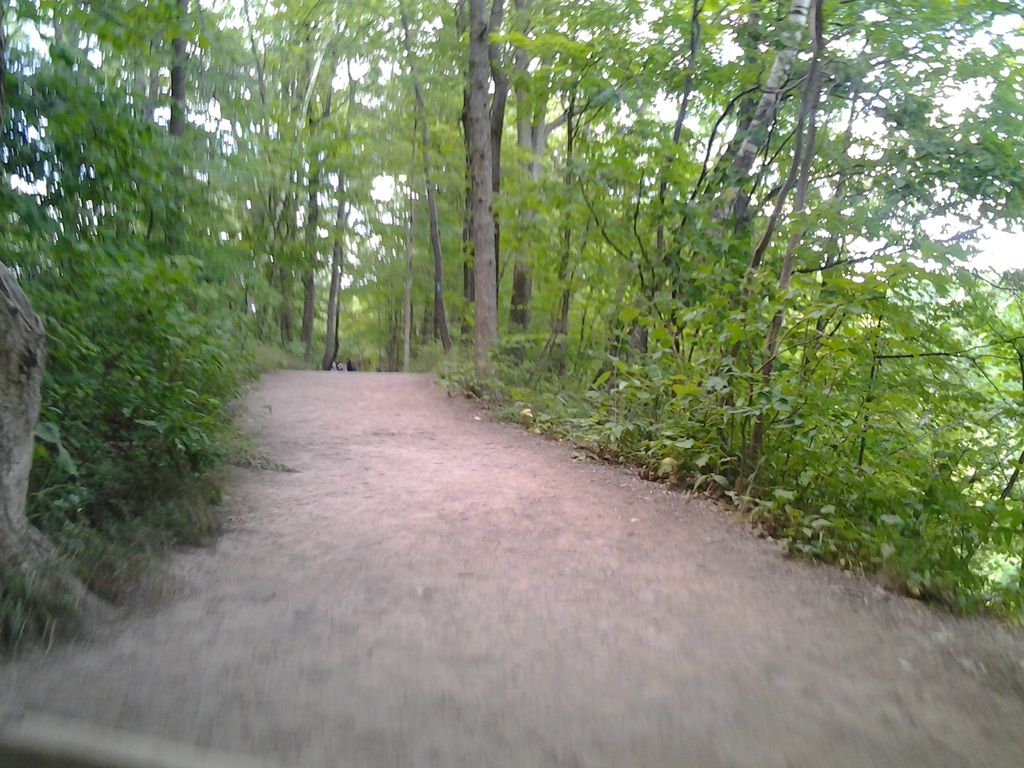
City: hamilton